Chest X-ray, PA view. Patient: 44 years old, sex F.
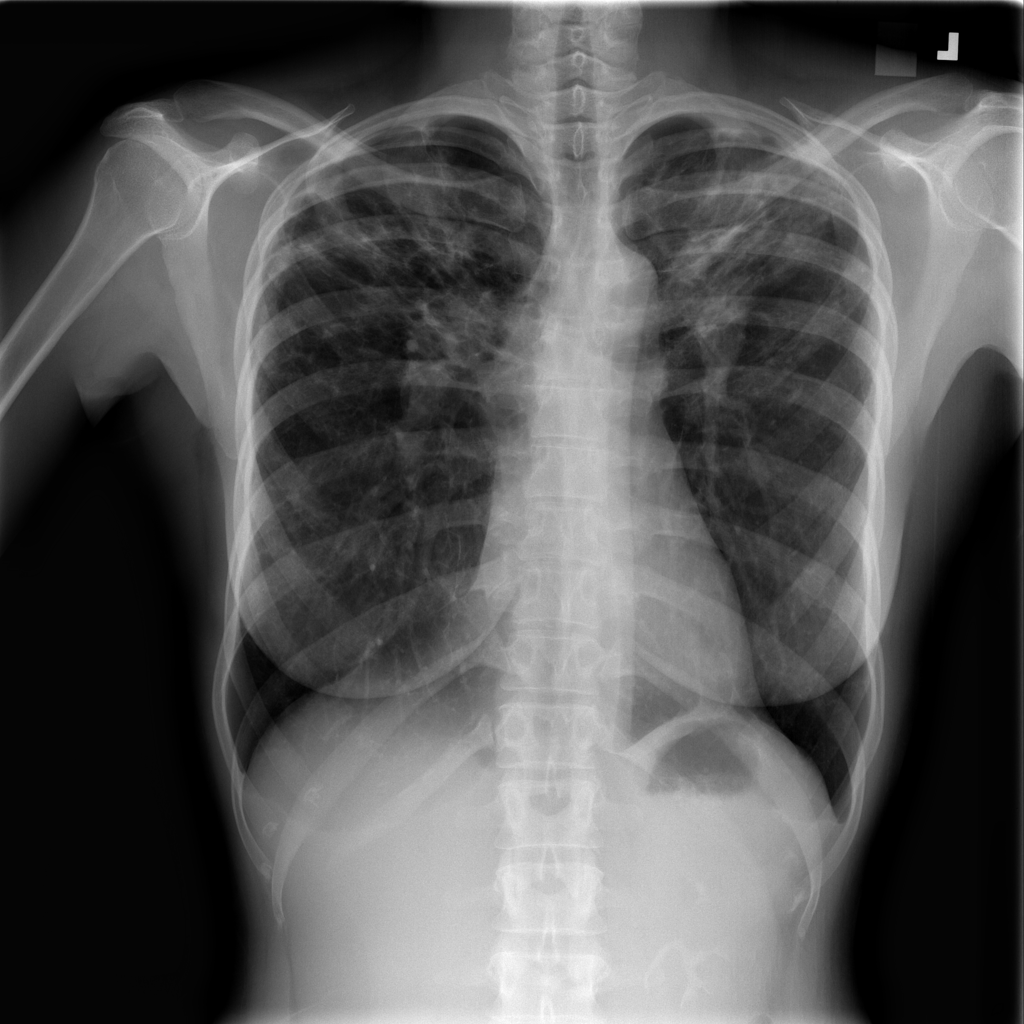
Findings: Fibrosis